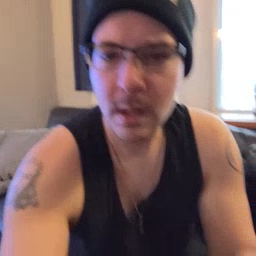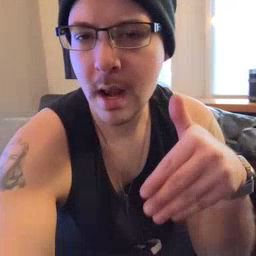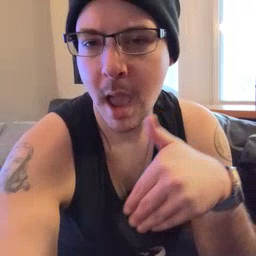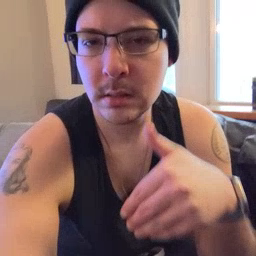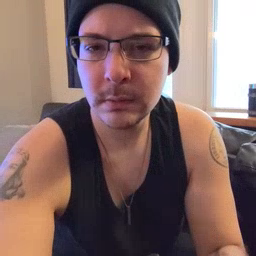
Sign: night